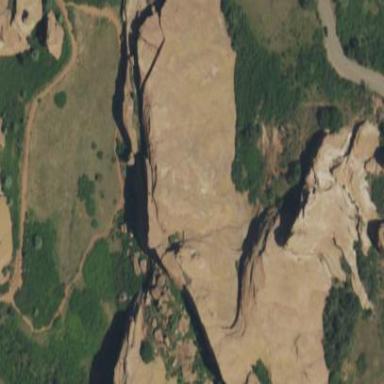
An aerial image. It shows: Landscape of bare rock.